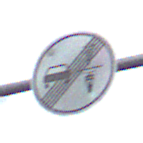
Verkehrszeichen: EndeVerbotUeberholenEinspurigeFahrzeuge
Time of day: MorningAfternoon
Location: Outdoor (RoadRail)
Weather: PartlyCloudy
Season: NotSpecified
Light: Natural